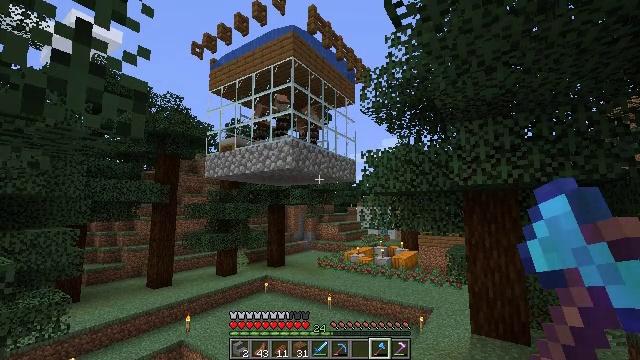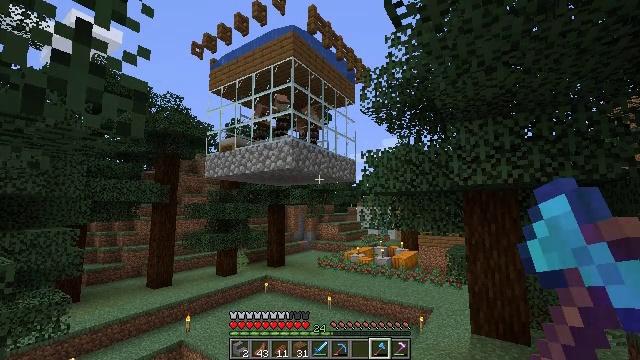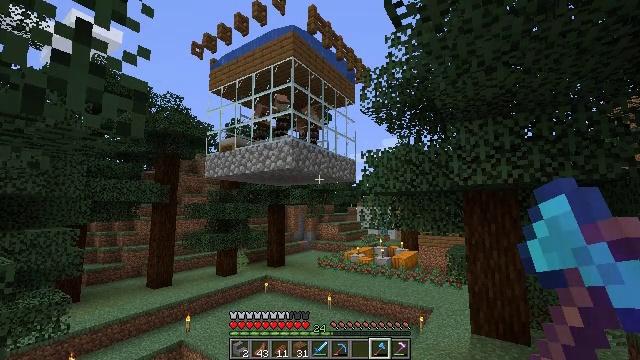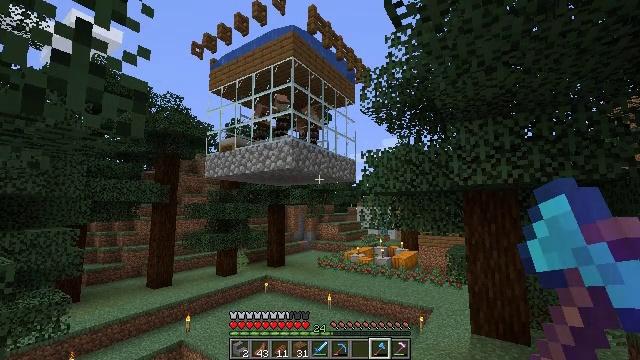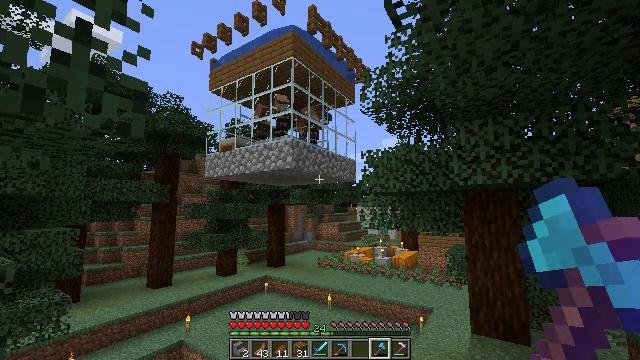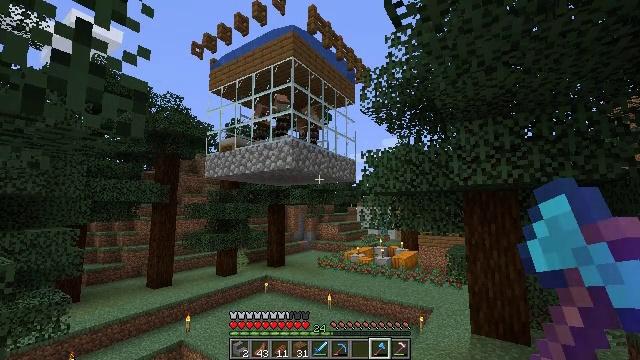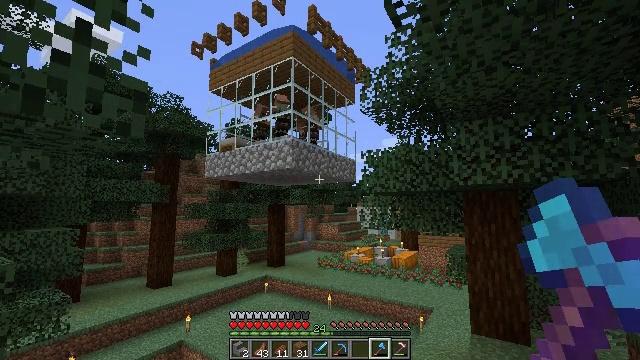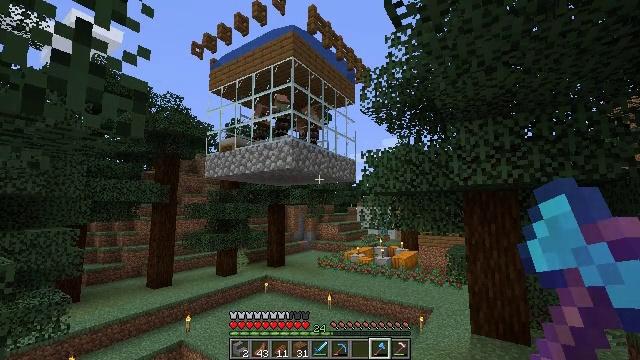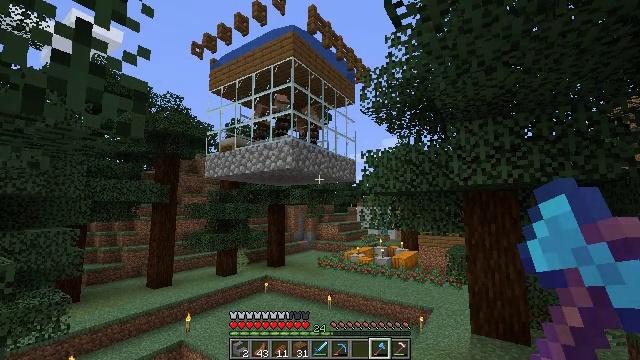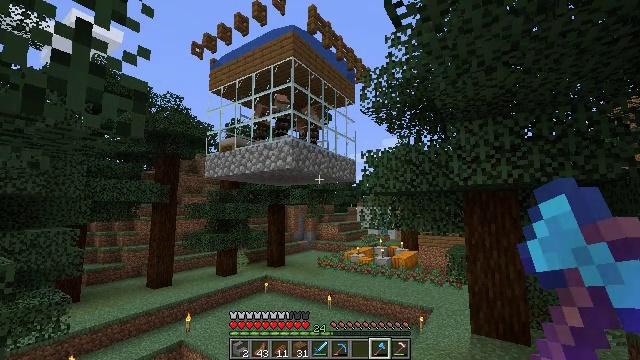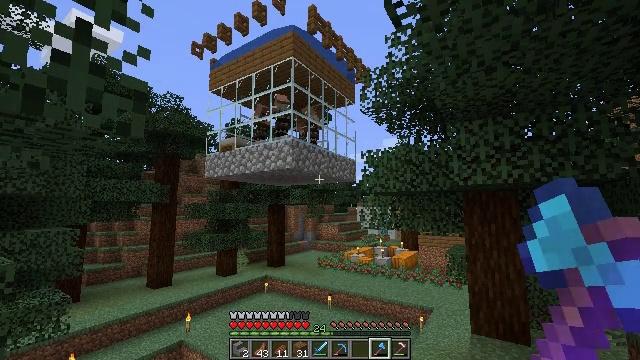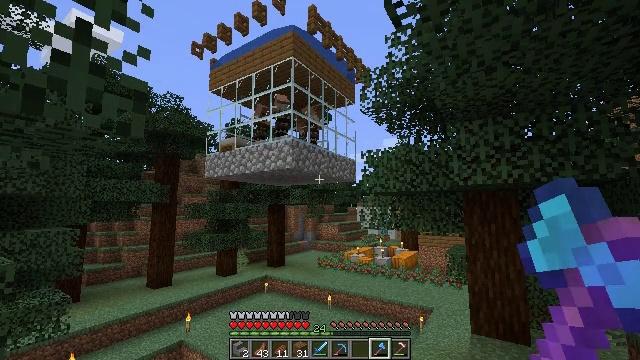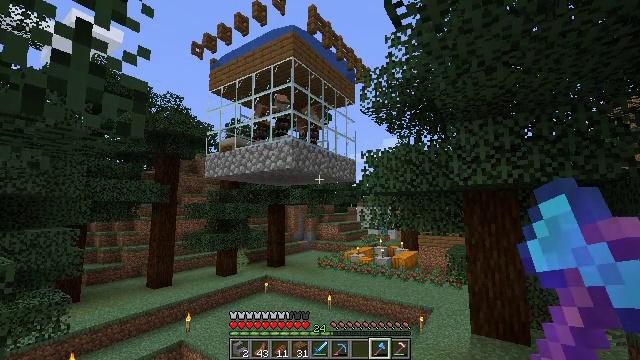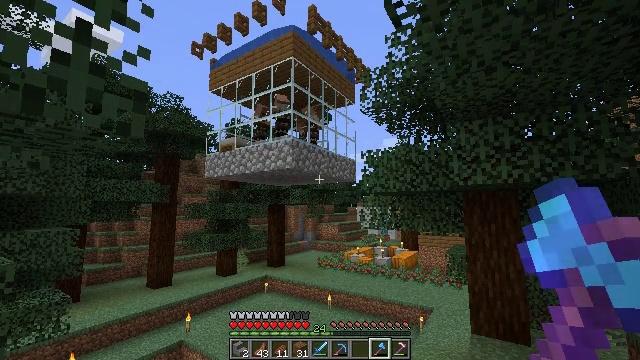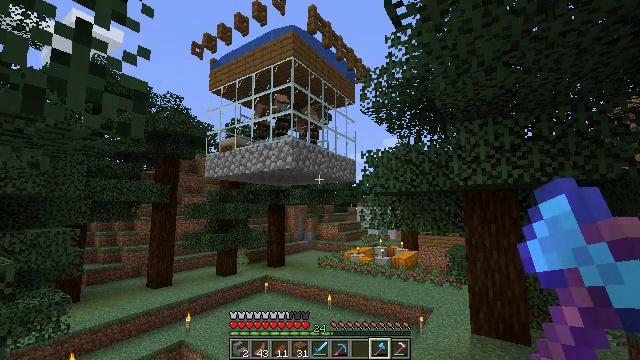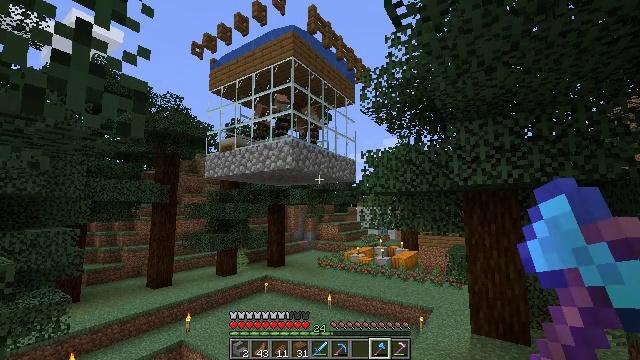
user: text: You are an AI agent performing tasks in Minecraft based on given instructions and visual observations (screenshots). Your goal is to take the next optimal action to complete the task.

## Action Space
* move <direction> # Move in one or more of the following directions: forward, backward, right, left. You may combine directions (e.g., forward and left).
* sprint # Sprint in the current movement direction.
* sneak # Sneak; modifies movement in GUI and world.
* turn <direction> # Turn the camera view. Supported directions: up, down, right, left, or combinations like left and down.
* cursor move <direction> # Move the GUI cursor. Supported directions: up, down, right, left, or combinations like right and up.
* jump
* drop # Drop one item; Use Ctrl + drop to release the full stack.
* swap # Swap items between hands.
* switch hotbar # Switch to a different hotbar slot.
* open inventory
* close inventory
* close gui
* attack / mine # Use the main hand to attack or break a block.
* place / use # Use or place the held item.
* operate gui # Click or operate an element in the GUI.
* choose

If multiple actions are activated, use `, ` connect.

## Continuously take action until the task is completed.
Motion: motion action
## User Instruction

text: Mine the sweet berry bush.
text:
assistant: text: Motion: no_op
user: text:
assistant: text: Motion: no_op
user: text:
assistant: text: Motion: no_op
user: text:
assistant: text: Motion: no_op
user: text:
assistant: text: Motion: no_op
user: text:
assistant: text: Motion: no_op
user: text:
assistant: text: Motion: no_op
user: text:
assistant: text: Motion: no_op
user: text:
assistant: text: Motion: no_op
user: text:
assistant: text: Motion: no_op
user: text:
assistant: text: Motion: no_op
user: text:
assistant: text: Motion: no_op
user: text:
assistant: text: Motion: no_op
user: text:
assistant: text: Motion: no_op
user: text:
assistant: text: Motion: no_op
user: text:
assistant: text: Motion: no_op
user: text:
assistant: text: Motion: no_op
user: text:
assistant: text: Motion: no_op
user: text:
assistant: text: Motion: no_op
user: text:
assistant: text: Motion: no_op
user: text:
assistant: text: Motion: no_op
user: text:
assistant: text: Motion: no_op
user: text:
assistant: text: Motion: no_op
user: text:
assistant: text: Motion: no_op
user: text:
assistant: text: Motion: no_op
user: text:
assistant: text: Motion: no_op
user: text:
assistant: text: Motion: no_op
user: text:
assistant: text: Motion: no_op
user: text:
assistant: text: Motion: no_op
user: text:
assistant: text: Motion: no_op